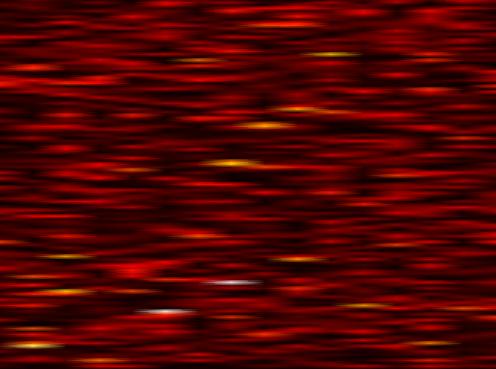
Label: UFMC